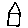
Label: house